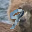
Label: 9